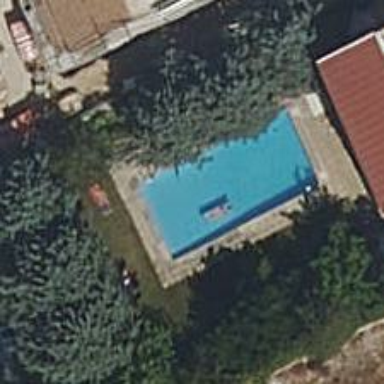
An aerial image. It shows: Swimming pool located in leisure land.